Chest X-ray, PA view. Patient: 56 years old, sex M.
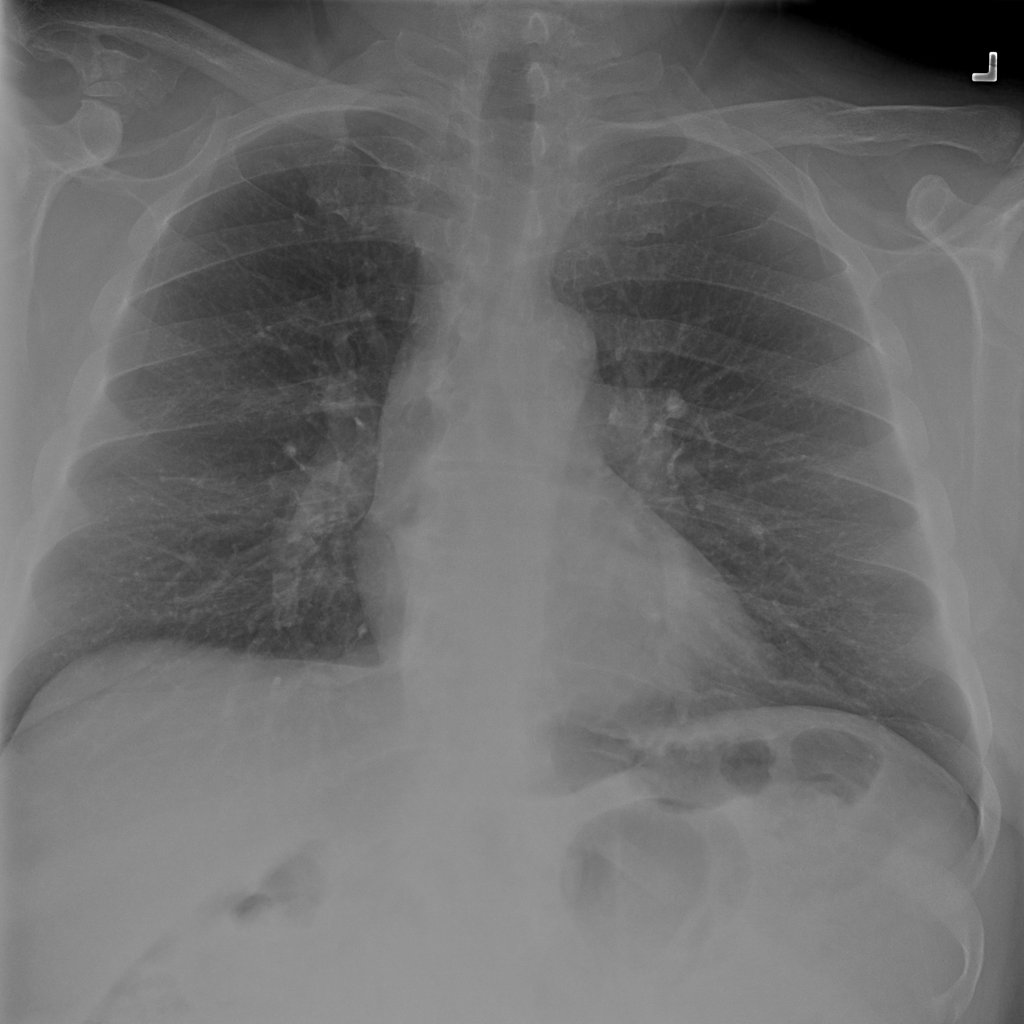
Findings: No Finding